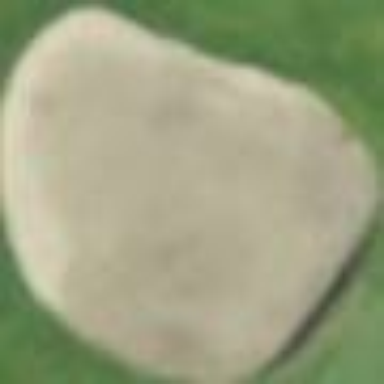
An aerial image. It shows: Golf bunker filled with natural sand.